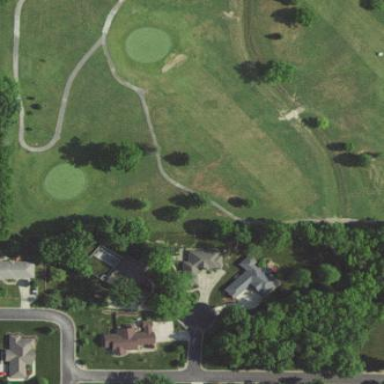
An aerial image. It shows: Scenic golf fairway.